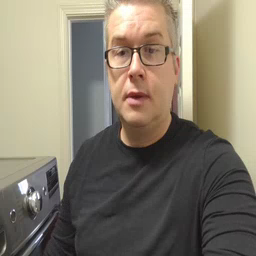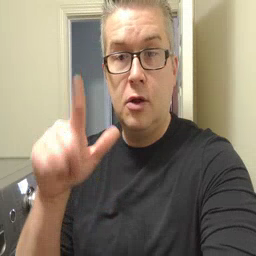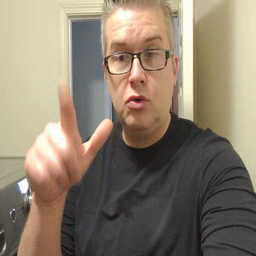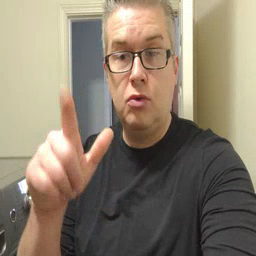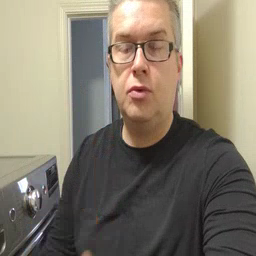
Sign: later